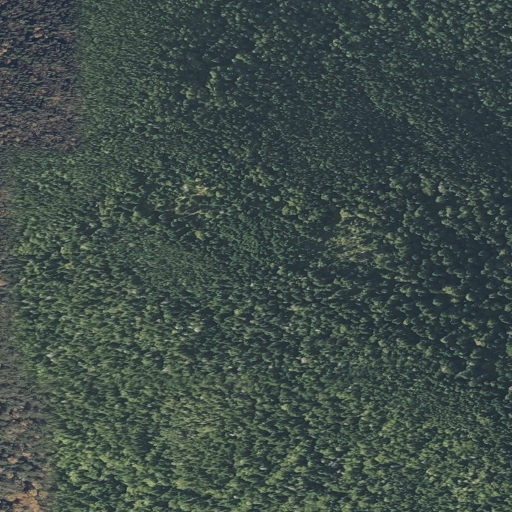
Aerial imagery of mountain in Maine named Round Mountain containing mixed forest and evergreen forest